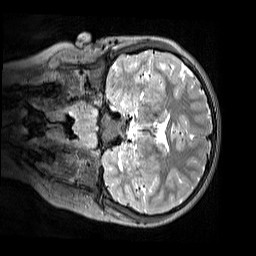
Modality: T2w
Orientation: coronal
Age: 9
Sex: female
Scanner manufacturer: siemens
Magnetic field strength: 3 T
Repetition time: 3.2 s
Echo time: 0.408 s